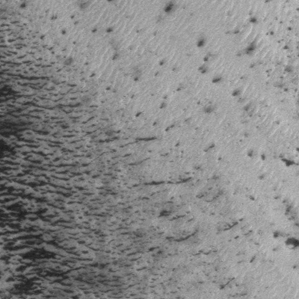
Label: frost